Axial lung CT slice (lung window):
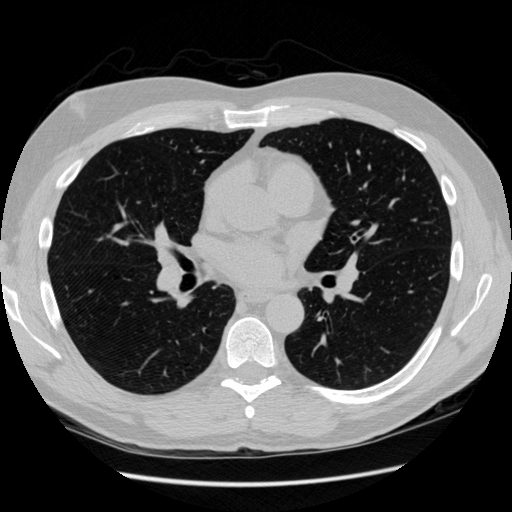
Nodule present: no